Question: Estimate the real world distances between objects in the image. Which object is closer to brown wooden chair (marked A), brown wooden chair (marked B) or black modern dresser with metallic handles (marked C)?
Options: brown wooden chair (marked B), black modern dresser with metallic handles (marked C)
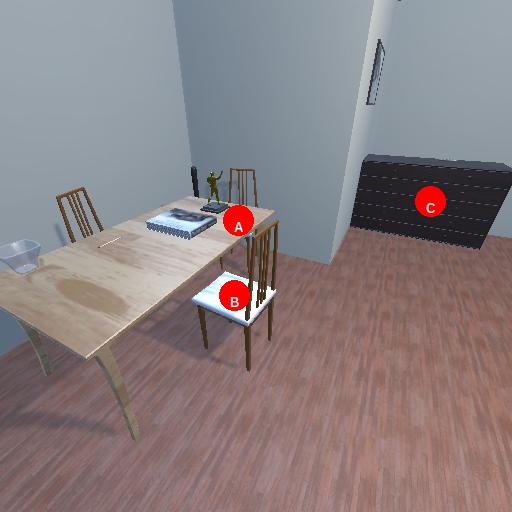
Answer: brown wooden chair (marked B)